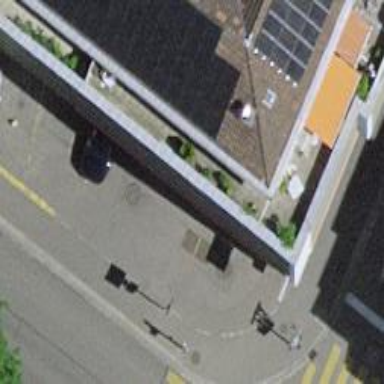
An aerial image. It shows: Fuel station.